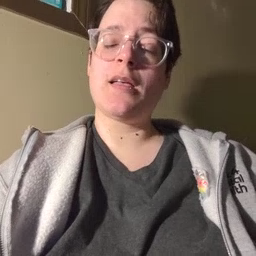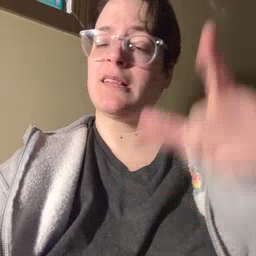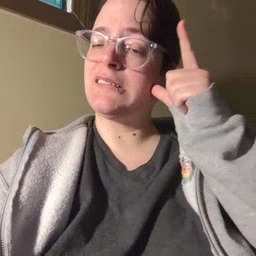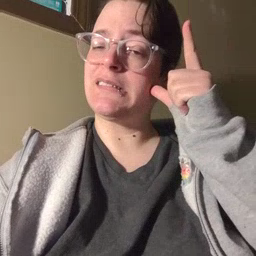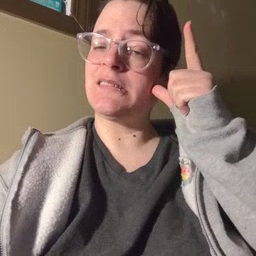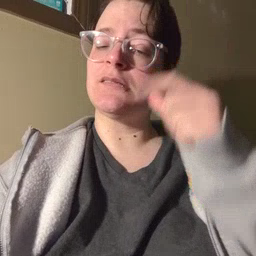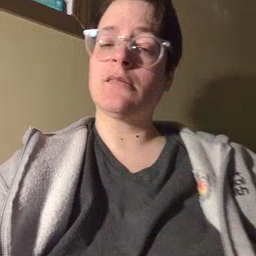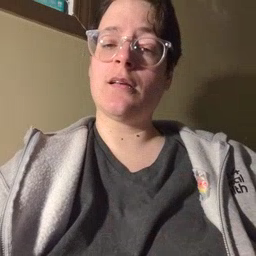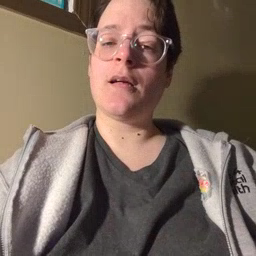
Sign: listen